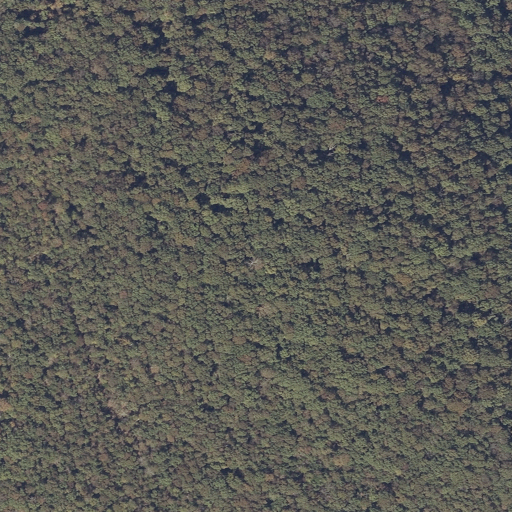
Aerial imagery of mountain in Alabama named Lewis Mountain containing only deciduous forest